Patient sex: F
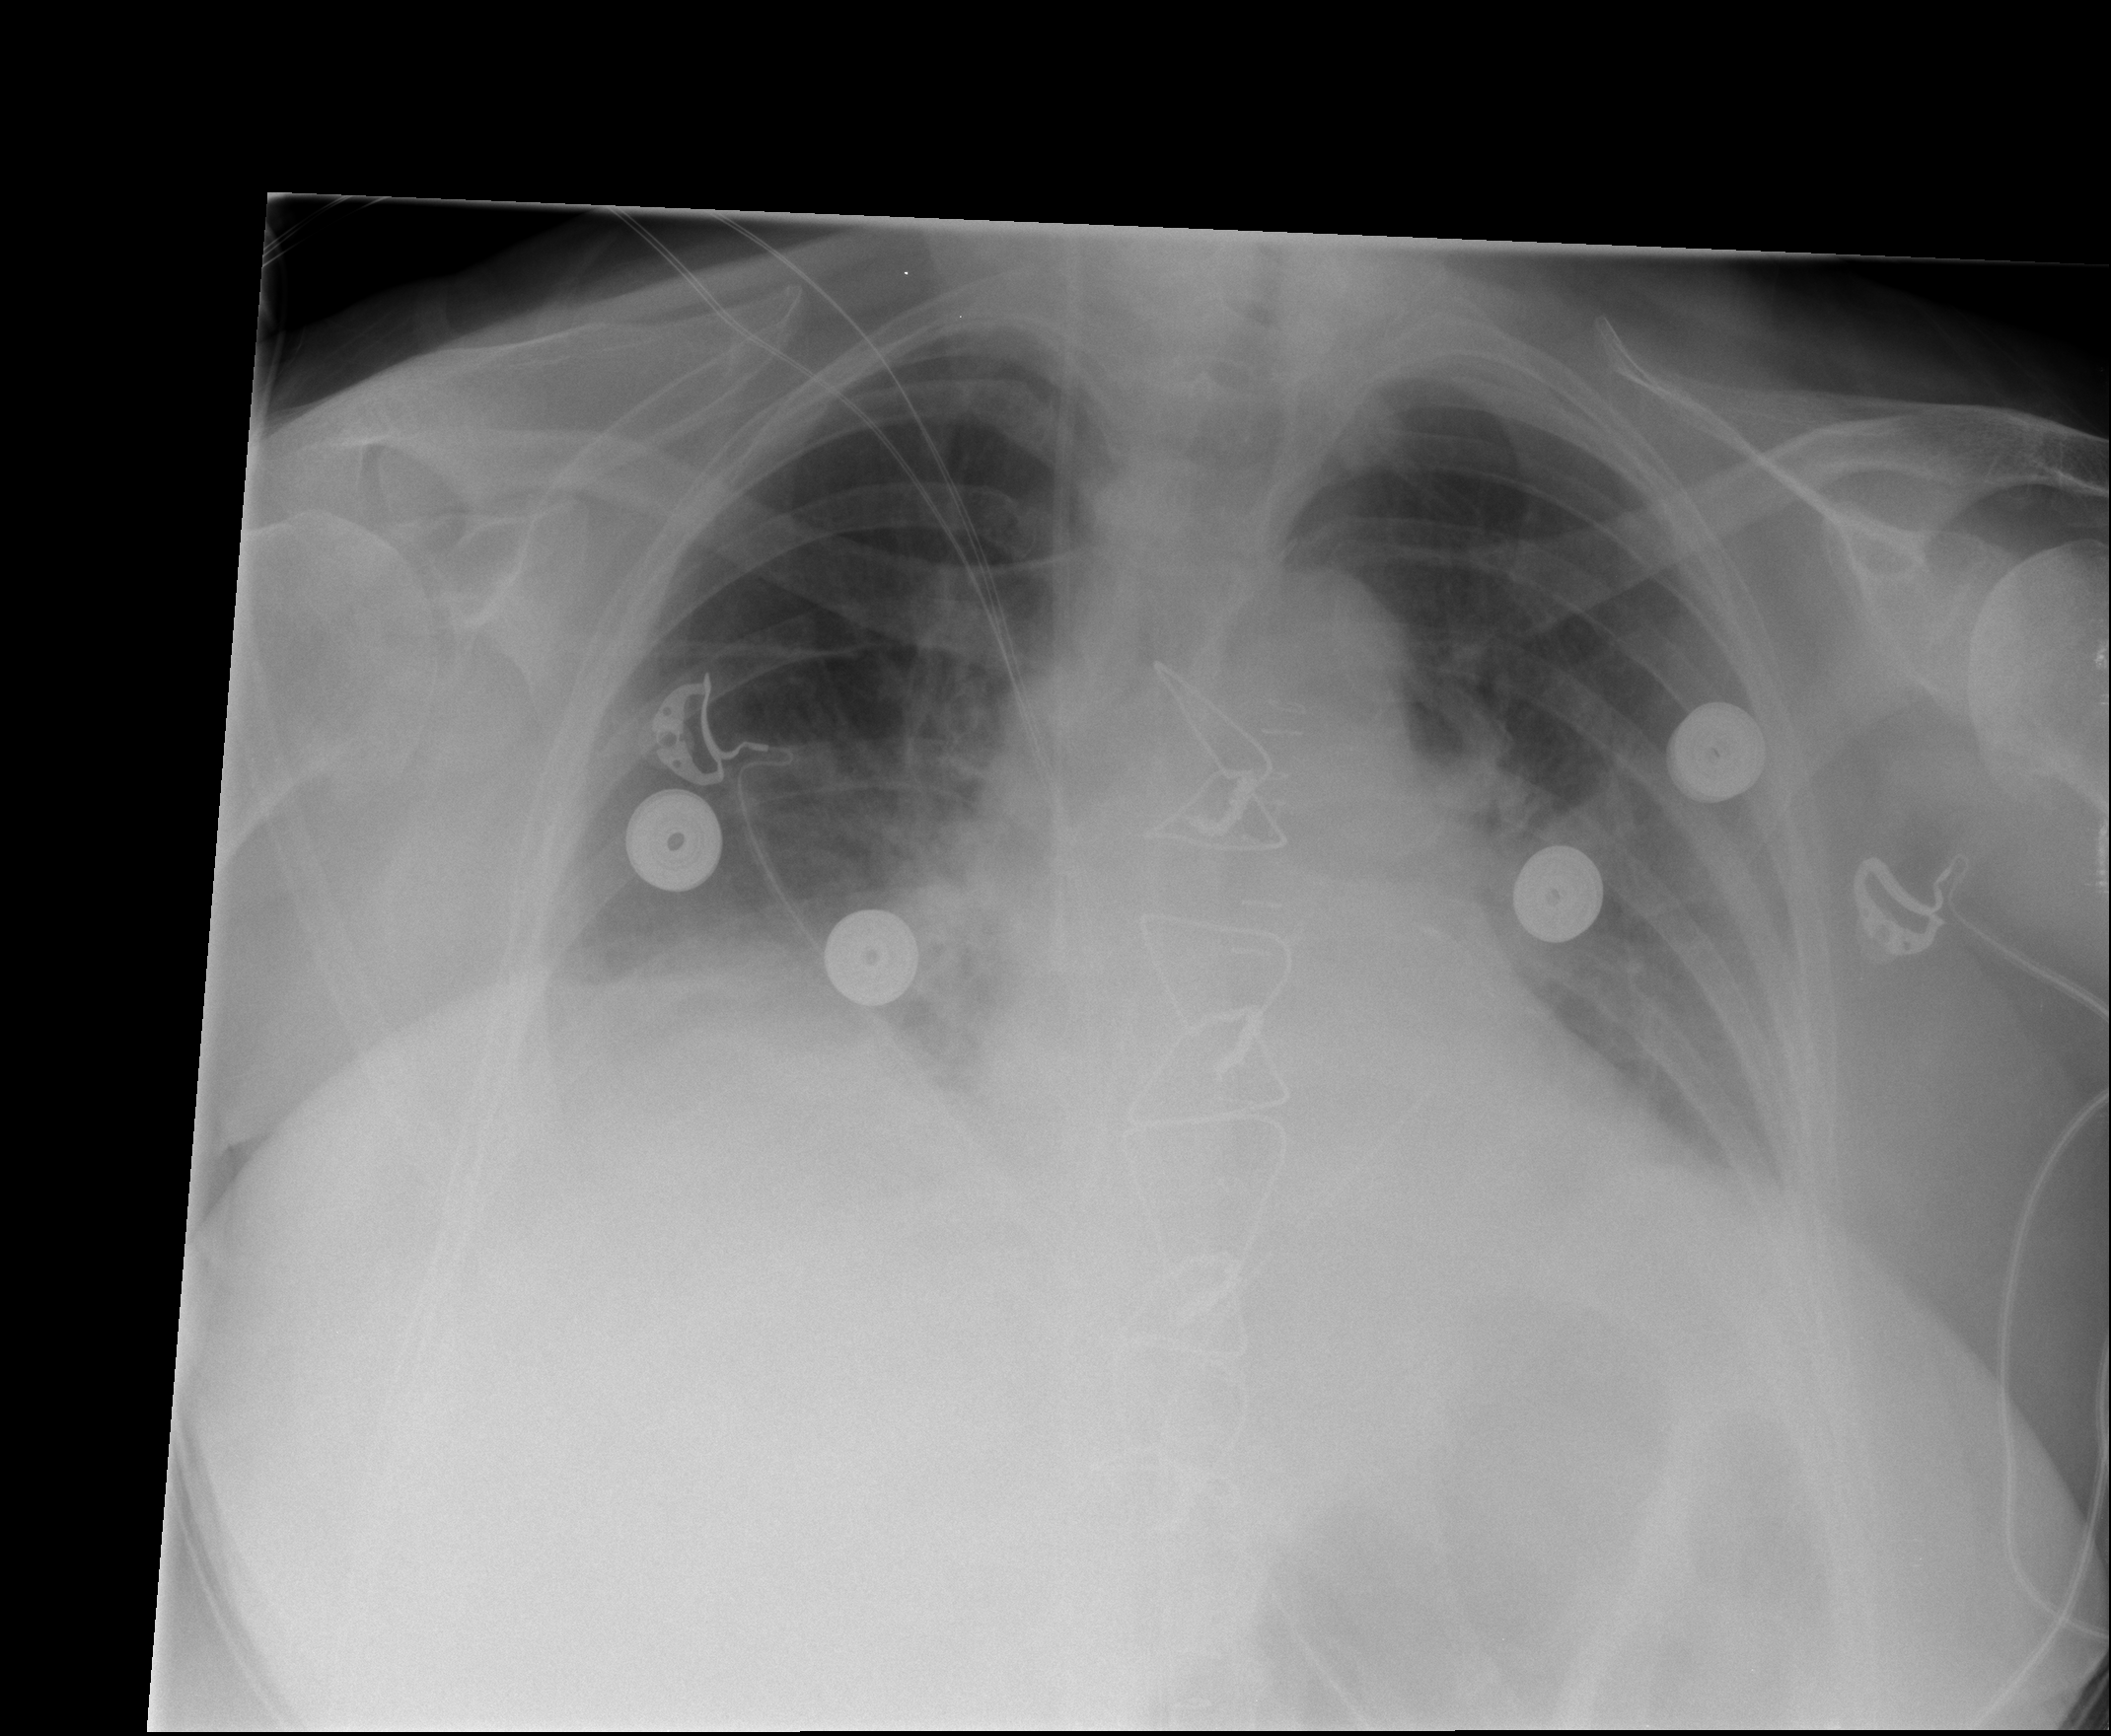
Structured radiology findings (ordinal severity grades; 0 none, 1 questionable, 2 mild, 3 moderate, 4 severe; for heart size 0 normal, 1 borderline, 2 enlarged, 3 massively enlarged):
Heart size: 0
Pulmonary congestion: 0
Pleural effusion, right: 2
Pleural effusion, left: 2
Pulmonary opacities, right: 0
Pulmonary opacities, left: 0
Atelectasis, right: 2
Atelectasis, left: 2